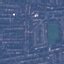
Label: Residential